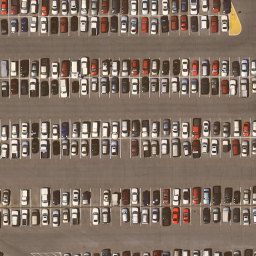
Label: parking lot